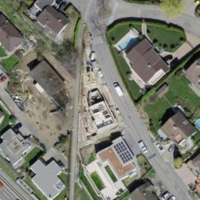
EUNIS habitat code: 55
Species observed at this site:
Salvia pratensis